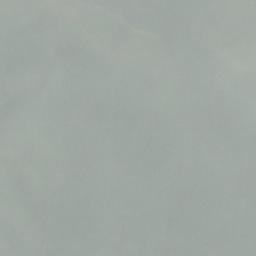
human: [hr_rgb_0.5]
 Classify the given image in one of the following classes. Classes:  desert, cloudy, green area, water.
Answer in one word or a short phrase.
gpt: cloudy